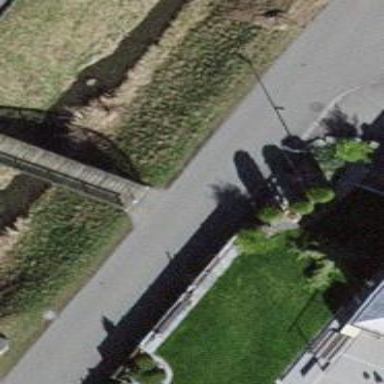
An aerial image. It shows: Footway bridge.